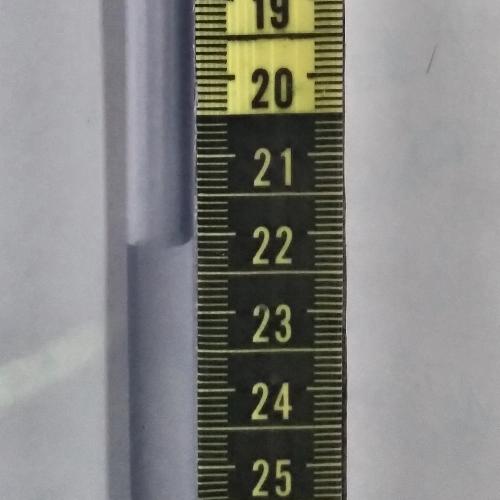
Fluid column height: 22.1 cm